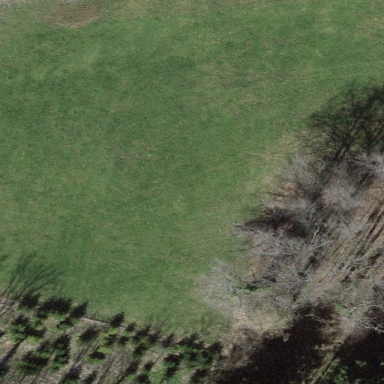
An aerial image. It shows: Beautiful meadow.